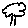
Label: tree